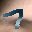
Label: 7